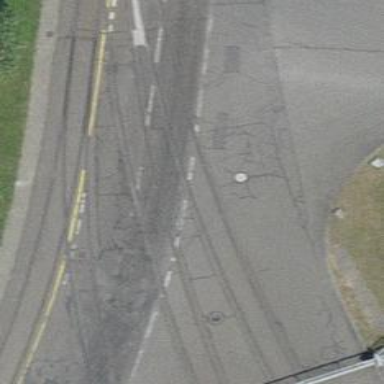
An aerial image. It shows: Crossing for the railway.